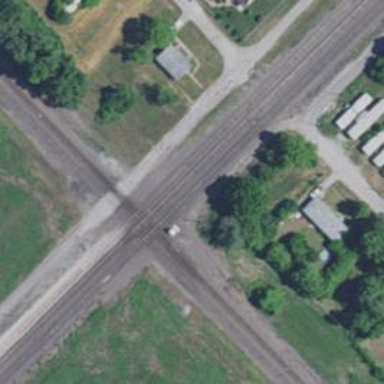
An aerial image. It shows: Railway crossing.